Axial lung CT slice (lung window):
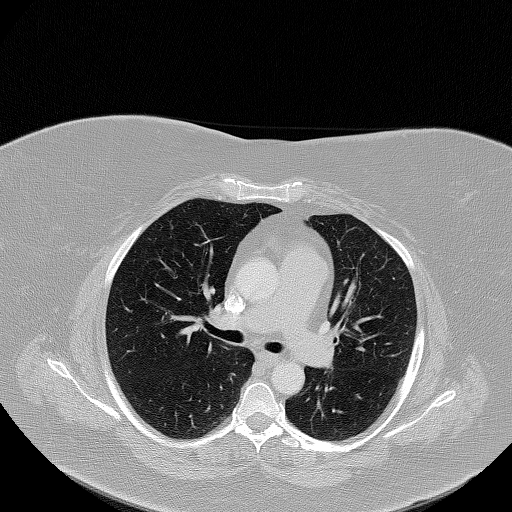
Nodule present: no